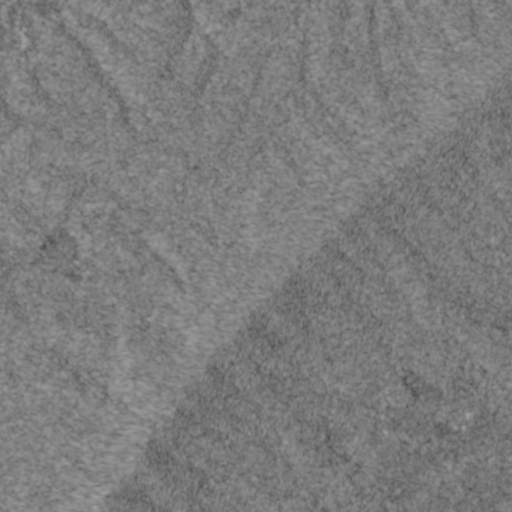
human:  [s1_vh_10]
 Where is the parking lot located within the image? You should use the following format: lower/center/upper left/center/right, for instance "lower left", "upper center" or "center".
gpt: The parking lot is located in the lower center of the image.
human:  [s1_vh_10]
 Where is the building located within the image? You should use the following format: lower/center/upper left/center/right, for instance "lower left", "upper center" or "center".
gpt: The building is located in the lower center of the image.
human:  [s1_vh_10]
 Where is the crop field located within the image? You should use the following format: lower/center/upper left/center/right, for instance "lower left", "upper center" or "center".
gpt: There is no crop field in the image.

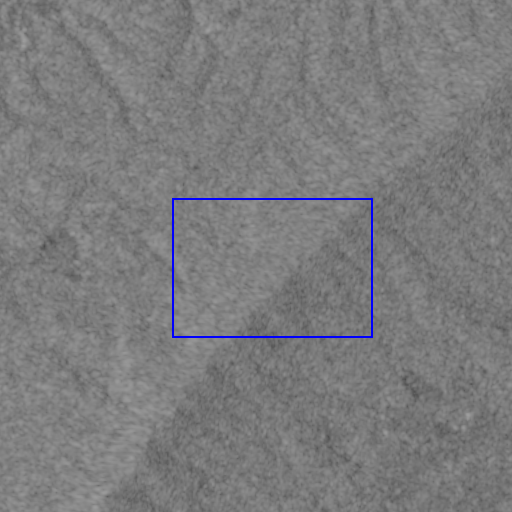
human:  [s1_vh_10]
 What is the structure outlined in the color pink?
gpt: There is no pink outline.
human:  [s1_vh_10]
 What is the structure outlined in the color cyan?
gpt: There is no structure outlined in cyan.